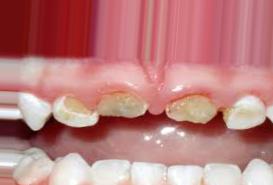
Condition: Caries